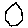
Label: hexagon